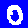
Digit: 0